【题型】解答题　【知识点】平面几何　【难度】easy
如图, 在 $\triangle ABE$ 中, $C$ 为 $BE$ 上一点, $P$ 为 $AB$ 上一点, 作平行四边形 $ABCD$, 边 $CD$ 交 $AE$ 于点 $F$, 满足 $AD \cdot BE = CD \cdot BP$, 连接 $CP$。

(1) 求证：$\angle BPC = \angle AEC$。

(2) 连接 $PE$ 交 $CD$ 于点 $O$, 若 $OF \cdot FD = OC \cdot CF$, 求证：四边形 $APCE$ 是等腰梯形。
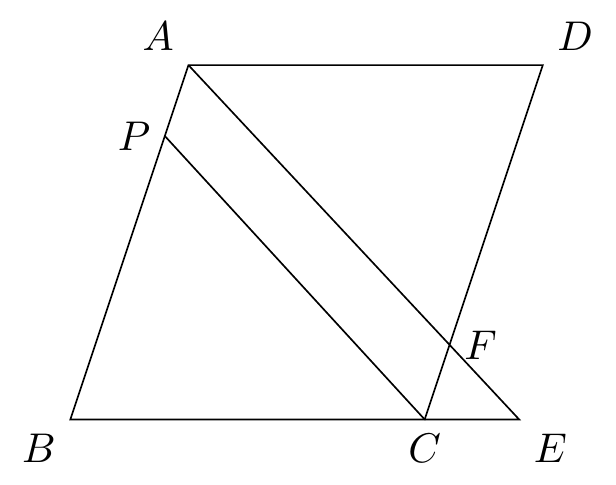
【解答】
解：(1) $\because$ 四边形 $ABCD$ 是平行四边形,

$\therefore AD = BC$, $AB = CD$,

$\because AD \cdot BE = CD \cdot BP$,

$\therefore \frac{AD}{BP} = \frac{CD}{BE}$, 即 $\frac{BC}{BP} = \frac{AB}{BE}$,

$\because \angle B = \angle B$,

$\therefore \triangle BPC \sim \triangle BEA$,

$\therefore \angle BPC = \angle AEC$。

(2) 连接 $PF$, 如图所示：

$\because$ 四边形 $ABCD$ 是平行四边形,

$\therefore AD // BE$, $AB // CD$, $AD = BC$,

$\therefore \triangle ADF \sim \triangle ECF$,

$\therefore \frac{AD}{CE} = \frac{DF}{CF}$,

$\therefore \frac{BC}{CE} = \frac{DF}{CF}$,

$\because AB // CD$,

$\therefore \frac{PO}{EO} = \frac{BC}{CE}$,

$\therefore \frac{DF}{CF} = \frac{PO}{EO}$,

$\because OF \cdot FD = OC \cdot CF$,

$\therefore \frac{DF}{CF} = \frac{OC}{OF}$,

$\therefore \frac{PO}{EO} = \frac{OC}{OF}$,

$\because \angle POC = \angle EOF$,

$\therefore \triangle POC \sim \triangle EOF$,

$\therefore \angle PCO = \angle EFO$,

$\therefore PC // AE$,

$\therefore$ 四边形 $APCE$ 是梯形,

$\therefore \angle BPC = \angle BAE$；

由(1)得 $\angle BPC = \angle AEC$,

$\therefore \angle BAE = \angle AEC$,

则 $AB = BE$；

由(1)得 $\triangle BPC \sim \triangle BEA$,

$\therefore \frac{BC}{AB} = \frac{BP}{BE}$,

$\therefore BP = BE$,

则 $AB - BP = BE - BC$,

即 $AP = CE$,

$\therefore$ 四边形 $APCE$ 是等腰梯形。
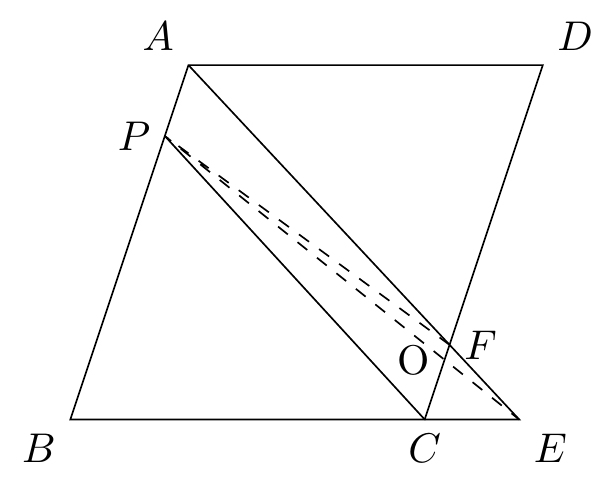